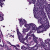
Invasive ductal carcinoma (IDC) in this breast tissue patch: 1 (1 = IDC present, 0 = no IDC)